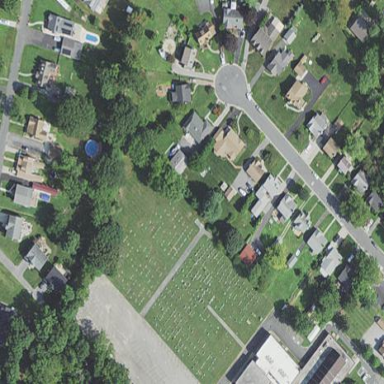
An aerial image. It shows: Cemetery.